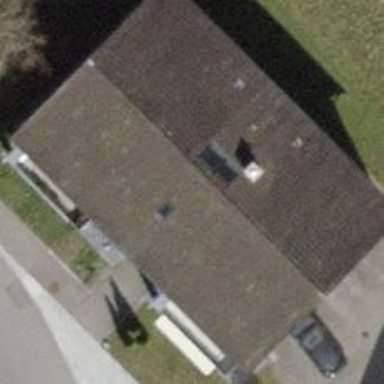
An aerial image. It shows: Gabled roof on building that houses apartments.